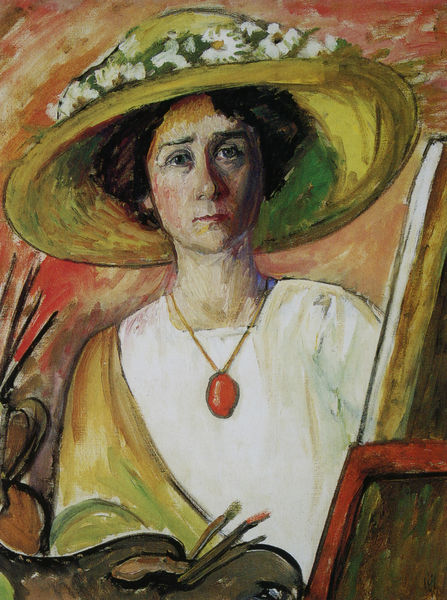
Titel: Selbstporträt an der Staffelei
Künstler: Gabriele Münter
Standort: Stuttgart
Institution: Privatsammlung
Schlagwörter: schatten, umhang, weiß, gelb, grün, blumen, braun, frau, frisur, hut, kleid, schmuck, blick, rot, tuch, expressionismus, augen, rahmen, stein, bild, bildnis, hals, portrait, porträt, rosa, vase, kette, atelier, malerin, staffelei, selbstporträt, halskette, selbstbildnis, künstlerin, malen, palette, pinsel, anhänger, edelstein, rubin, münter, selbsportrait, keilrahmen, stefflei